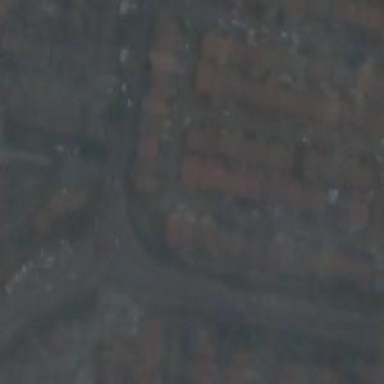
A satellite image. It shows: Residential road.